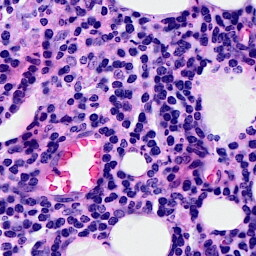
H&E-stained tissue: Breast